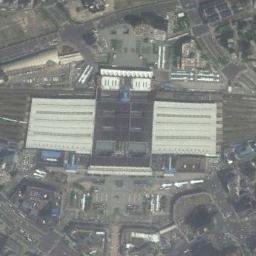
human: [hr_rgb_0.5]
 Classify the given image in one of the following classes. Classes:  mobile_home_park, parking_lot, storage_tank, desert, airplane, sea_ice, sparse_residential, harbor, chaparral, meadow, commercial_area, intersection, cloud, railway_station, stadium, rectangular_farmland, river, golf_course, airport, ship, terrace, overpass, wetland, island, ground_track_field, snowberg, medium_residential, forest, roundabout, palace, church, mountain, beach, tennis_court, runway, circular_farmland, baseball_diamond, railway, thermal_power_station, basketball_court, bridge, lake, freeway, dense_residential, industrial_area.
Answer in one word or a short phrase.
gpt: railway_station